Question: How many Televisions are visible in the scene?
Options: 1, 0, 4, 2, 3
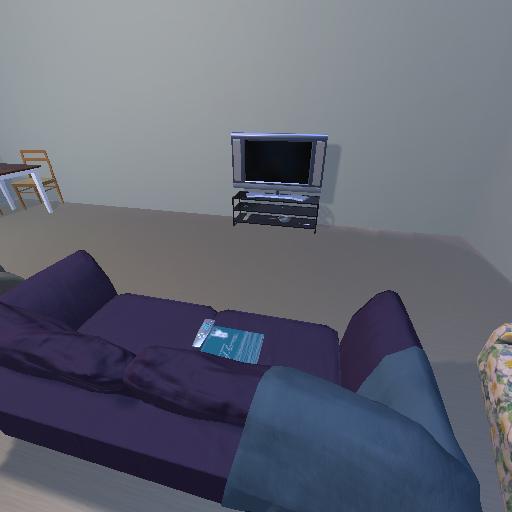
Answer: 1